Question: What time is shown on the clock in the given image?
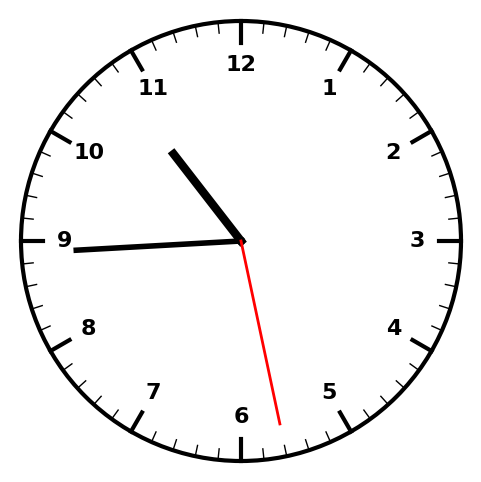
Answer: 10:44:28